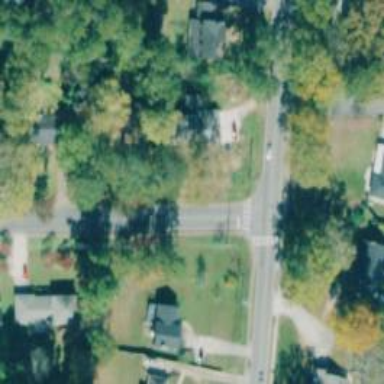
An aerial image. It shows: Road with stop sign.